Question: I need to associate a file extension to a specific executable application and write its value in th register , so i see this tutorial :
<URL>
so i create a new Wpf application in which i add this class :
'''
public class FileAssociation
{
// Associate file extension with progID, description, icon and application
public static void Associate(string extension,
string progID, string description, string icon, string application)
{
Registry.ClassesRoot.CreateSubKey(extension).SetValue("", progID);
if (progID != null && progID.Length > 0)
using (RegistryKey key = Registry.ClassesRoot.CreateSubKey(progID))
{
if (description != null)
key.SetValue("", description);
if (icon != null)
key.CreateSubKey("DefaultIcon").SetValue("", ToShortPathName(icon));
if (application != null)
key.CreateSubKey(@"Shell\Open\Command").SetValue("",
ToShortPathName(application) + " \"%1\"");
}
}
// Return true if extension already associated in registry
public static bool IsAssociated(string extension)
{
return (Registry.ClassesRoot.OpenSubKey(extension, false) != null);
}
[DllImport("Kernel32.dll")]
private static extern uint GetShortPathName(string lpszLongPath,
[Out] StringBuilder lpszShortPath, uint cchBuffer);
// Return short path format of a file name
private static string ToShortPathName(string longName)
{
StringBuilder s = new StringBuilder(1000);
uint iSize = (uint)s.Capacity;
uint iRet = GetShortPathName(longName, s, iSize);
return s.ToString();
}
}
'''
Then, i added the icon image to the root of the project and i put this snippet :
'''
if (!FileAssociation.IsAssociated(".akp"))
FileAssociation.Associate(".akp", "ClassID.ProgID", "akp File", "akeo.ico", @"C:\Users\Lamloumi\Desktop\MyWork\C#\App - SuiteTool\bin\x64\Debug\App - SuiteTool.exe");
'''
But i got a problem here in this line
'''
Registry.ClassesRoot.CreateSubKey(extension).SetValue("", progID);
'''

So i need to know
1. What is the problem ie why this code didn't work?
2. How can i fix it?
Thanks,
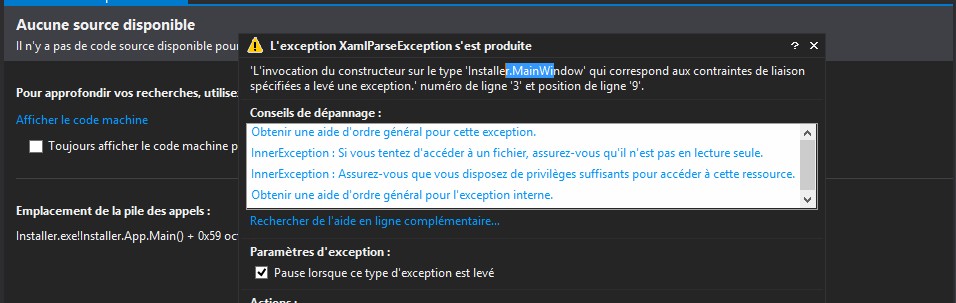
Answer: Seems that you haven't enough permissions for writing in the windows registry
Try to add to project app.manifest file with content:
'''
<?xml version="1.0" encoding="utf-8"?>
<asmv1:assembly manifestVersion="1.0" xmlns="urn:schemas-microsoft-com:asm.v1" xmlns:asmv1="urn:schemas-microsoft-com:asm.v1" xmlns:asmv2="urn:schemas-microsoft-com:asm.v2" xmlns:xsi="http://www.w3.org/2001/XMLSchema-instance">
<trustInfo xmlns="urn:schemas-microsoft-com:asm.v2">
<security>
<requestedPrivileges xmlns="urn:schemas-microsoft-com:asm.v3">
<requestedExecutionLevel level="requireAdministrator" uiAccess="false" />
</requestedPrivileges>
</security>
</trustInfo>
</asmv1:assembly>
'''
or if application have to work without requesting admin rights on each start add ability to self-elevate as shown in this example <URL>